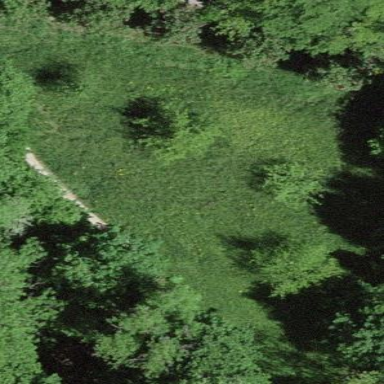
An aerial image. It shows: Beautiful meadow.